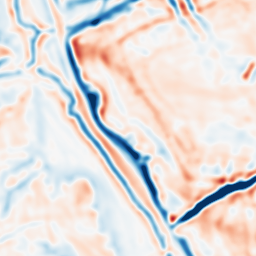
Category: multiscale
Decomposition family: dog
Decomposition parameters: sigma_low: 3
sigma_high: 5
Upsampling method: sinc_hamming
Upsampling parameters: scale: 2
kernel_size: 16
Upsampling scale: 2